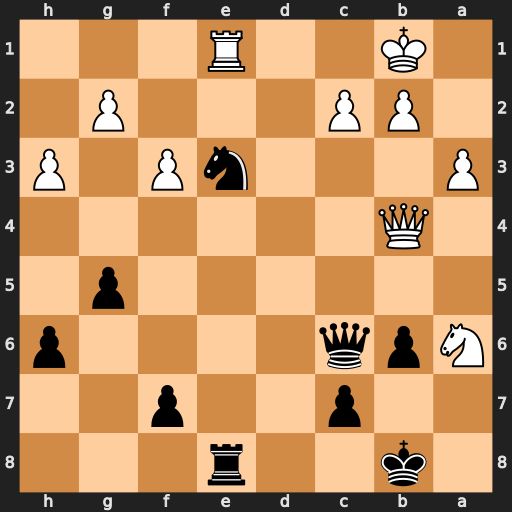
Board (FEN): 1k2r3/2p2p2/Npq4p/6p1/1Q6/P3nP1P/1PP3P1/1K2R3
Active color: b
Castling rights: -
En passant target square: -
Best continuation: Kb7 Qb3 Nc4 Rxe8 Nd2+ Ka2 Nxb3